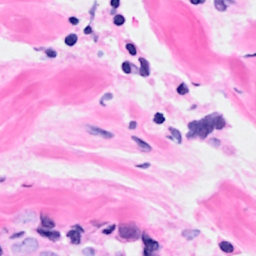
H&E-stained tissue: Breast